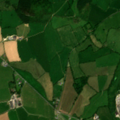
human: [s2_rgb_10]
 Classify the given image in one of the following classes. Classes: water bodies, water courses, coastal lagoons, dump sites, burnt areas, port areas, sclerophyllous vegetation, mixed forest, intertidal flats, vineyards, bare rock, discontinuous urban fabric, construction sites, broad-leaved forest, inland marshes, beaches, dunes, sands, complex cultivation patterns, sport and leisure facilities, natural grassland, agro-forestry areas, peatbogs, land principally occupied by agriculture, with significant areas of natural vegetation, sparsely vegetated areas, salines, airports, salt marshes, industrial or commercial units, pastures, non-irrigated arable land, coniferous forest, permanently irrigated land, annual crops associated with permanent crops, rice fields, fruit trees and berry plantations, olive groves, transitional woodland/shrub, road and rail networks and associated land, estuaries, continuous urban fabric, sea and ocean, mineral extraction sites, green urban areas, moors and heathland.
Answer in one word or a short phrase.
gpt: pastures, coniferous forest